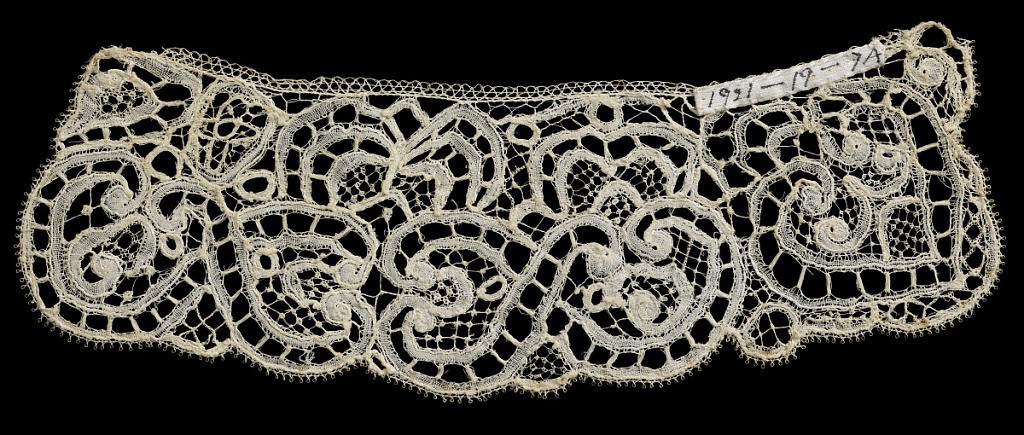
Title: Cuffs
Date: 19th century
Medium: linen Technique: bobbin lace with needle connections
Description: Bobbin-made tape arranged in a ornamental pattern with details in needle-made connections.